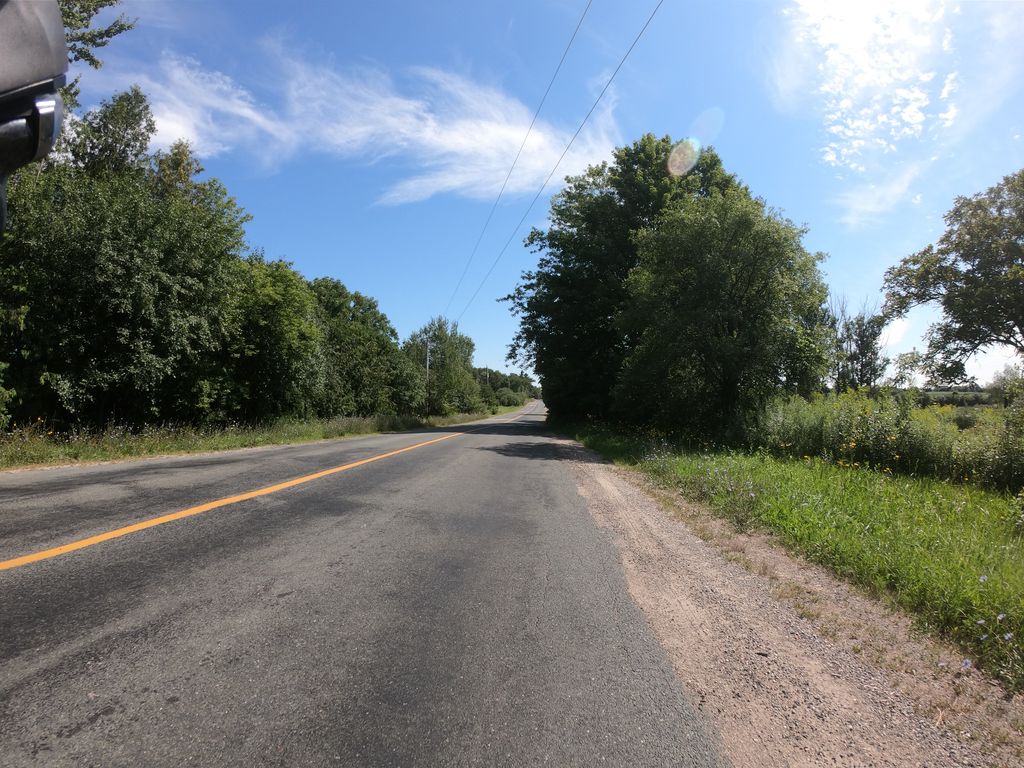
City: kitchener-waterloo